Field crop: tomato
Growth stage: 2
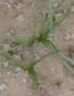
Species: cyperus